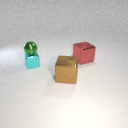
small cyan metal cube behind large brown metal cube